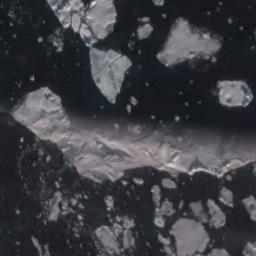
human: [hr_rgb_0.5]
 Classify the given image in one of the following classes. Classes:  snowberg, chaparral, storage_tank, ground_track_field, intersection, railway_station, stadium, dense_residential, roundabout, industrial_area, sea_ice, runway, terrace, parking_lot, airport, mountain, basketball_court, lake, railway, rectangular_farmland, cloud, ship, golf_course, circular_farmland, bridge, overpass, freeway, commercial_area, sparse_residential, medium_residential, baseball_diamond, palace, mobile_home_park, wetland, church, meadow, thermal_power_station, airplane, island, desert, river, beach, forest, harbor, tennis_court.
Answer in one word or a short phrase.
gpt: sea_ice